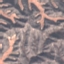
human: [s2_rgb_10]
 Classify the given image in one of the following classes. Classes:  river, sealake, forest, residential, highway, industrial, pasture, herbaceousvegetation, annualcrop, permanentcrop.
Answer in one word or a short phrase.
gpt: HerbaceousVegetation